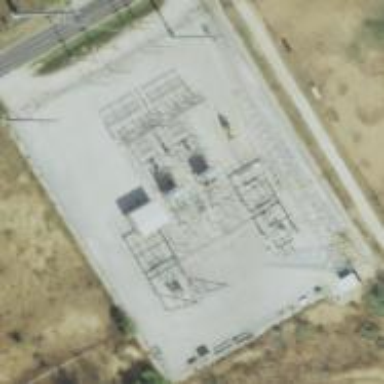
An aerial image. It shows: Outdoor distribution substation protected by fence.